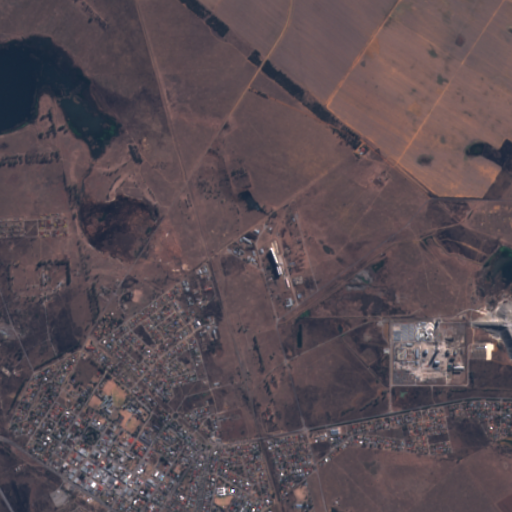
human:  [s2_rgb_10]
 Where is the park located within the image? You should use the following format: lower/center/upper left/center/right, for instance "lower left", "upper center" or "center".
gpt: The park is located in the lower left of the image.
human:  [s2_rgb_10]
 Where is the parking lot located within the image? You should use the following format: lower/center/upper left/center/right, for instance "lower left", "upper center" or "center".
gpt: The parking lot is located in the lower left of the image.
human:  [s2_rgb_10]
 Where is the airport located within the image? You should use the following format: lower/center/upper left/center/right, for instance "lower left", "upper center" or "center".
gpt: There is no airport in the image.